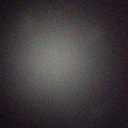
Screen state: off